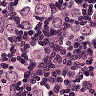
Metastatic tissue present: yes